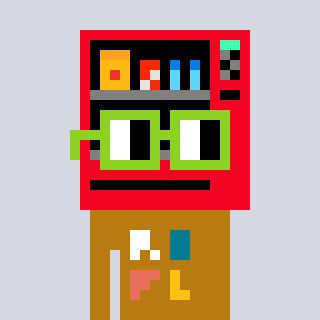
a pixel art character with square light green glasses, a vending machine-shaped head and a gold-colored body on a cool background